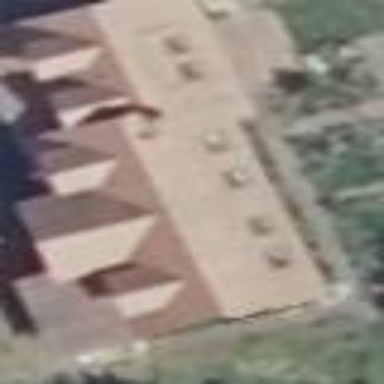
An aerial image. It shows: Residential building with gabled roof oriented along the structure. The roof is colored in red.